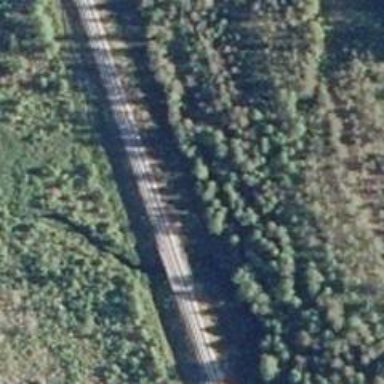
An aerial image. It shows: Bridge over railway line.